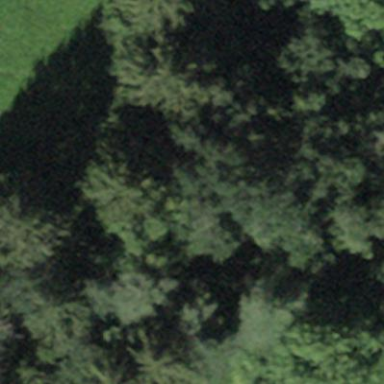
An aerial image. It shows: Forest area.